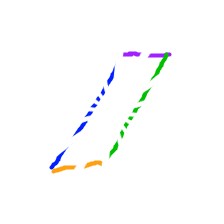
Shape: parallelogram